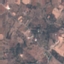
Land use / land cover class: PermanentCrop